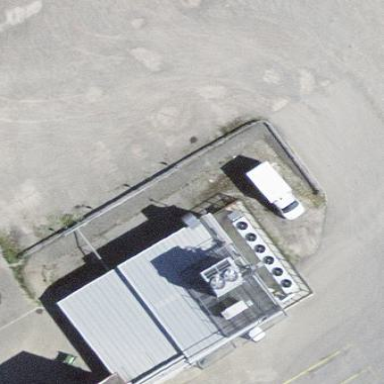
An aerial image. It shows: Industrial building.